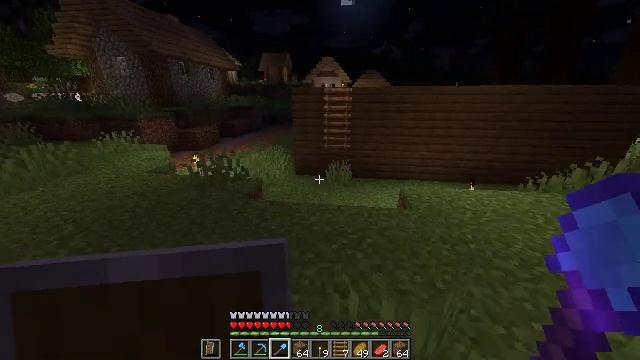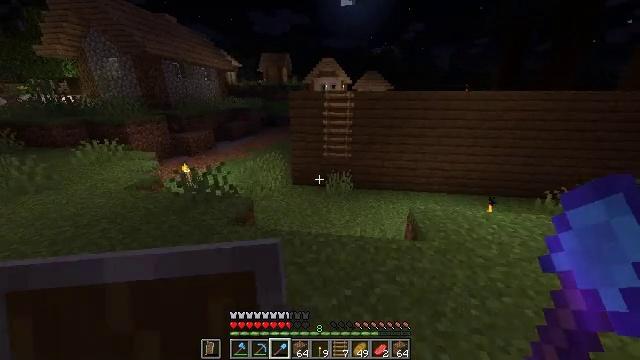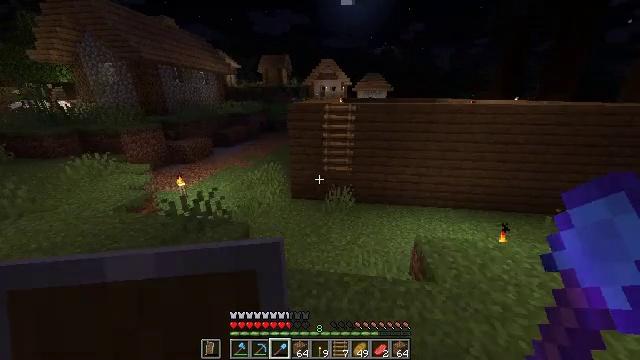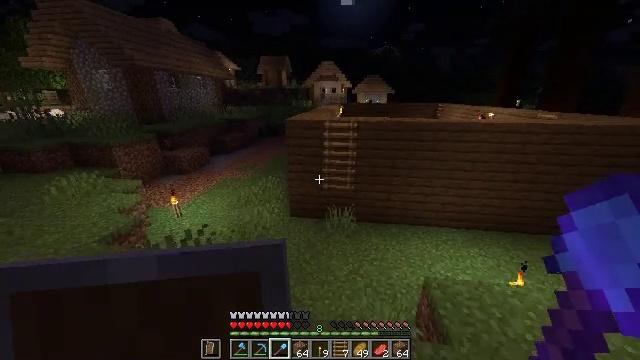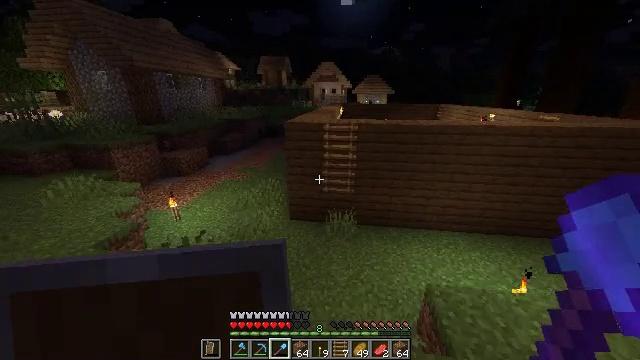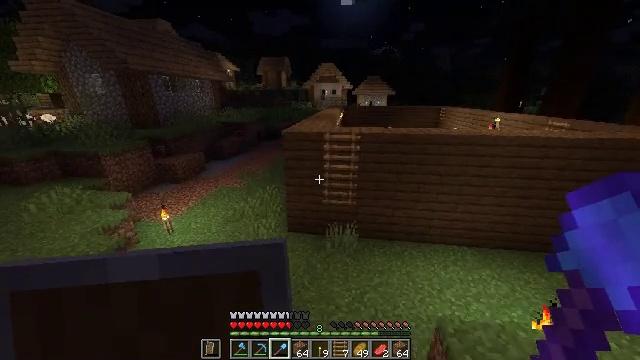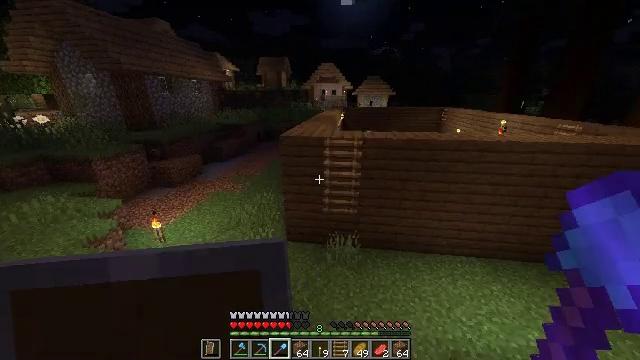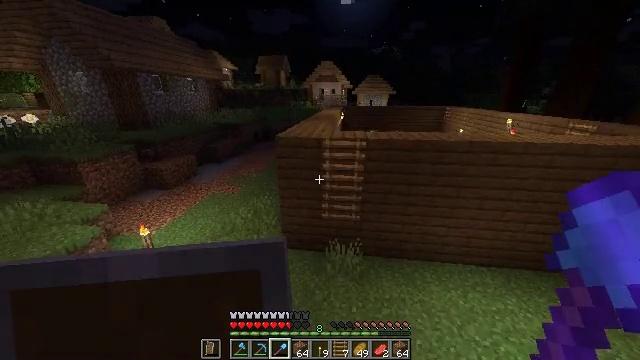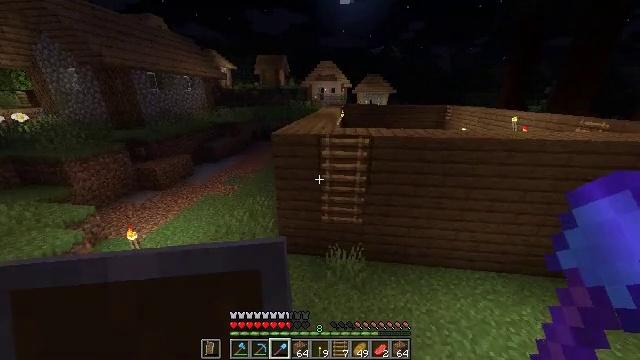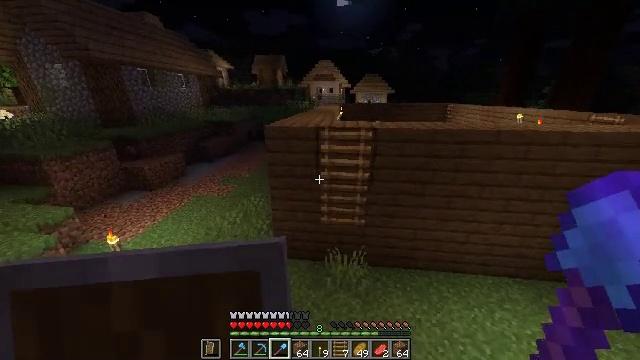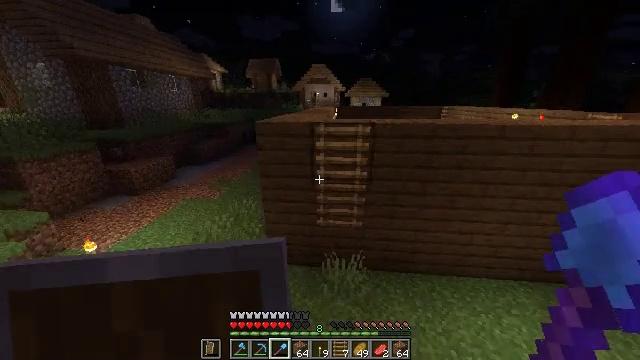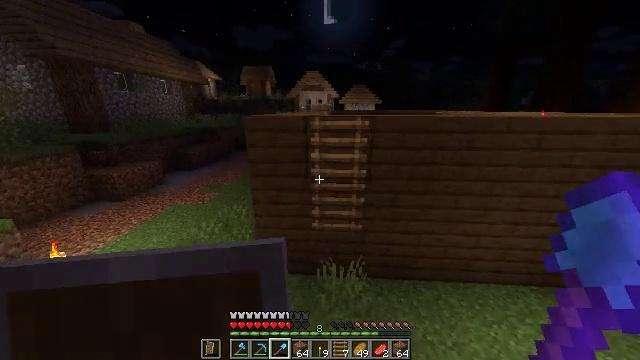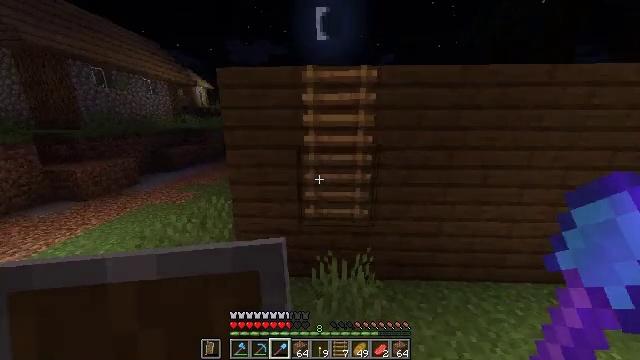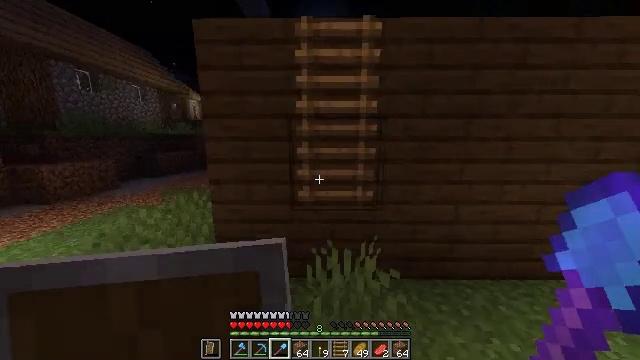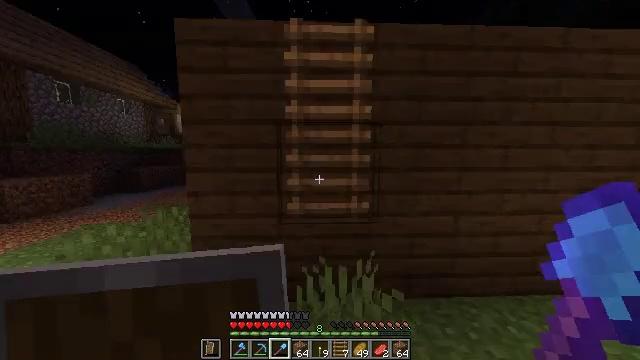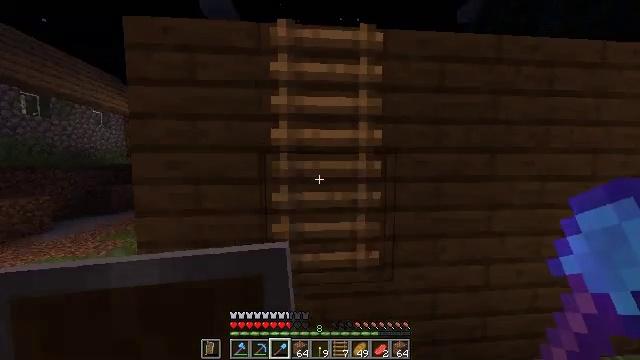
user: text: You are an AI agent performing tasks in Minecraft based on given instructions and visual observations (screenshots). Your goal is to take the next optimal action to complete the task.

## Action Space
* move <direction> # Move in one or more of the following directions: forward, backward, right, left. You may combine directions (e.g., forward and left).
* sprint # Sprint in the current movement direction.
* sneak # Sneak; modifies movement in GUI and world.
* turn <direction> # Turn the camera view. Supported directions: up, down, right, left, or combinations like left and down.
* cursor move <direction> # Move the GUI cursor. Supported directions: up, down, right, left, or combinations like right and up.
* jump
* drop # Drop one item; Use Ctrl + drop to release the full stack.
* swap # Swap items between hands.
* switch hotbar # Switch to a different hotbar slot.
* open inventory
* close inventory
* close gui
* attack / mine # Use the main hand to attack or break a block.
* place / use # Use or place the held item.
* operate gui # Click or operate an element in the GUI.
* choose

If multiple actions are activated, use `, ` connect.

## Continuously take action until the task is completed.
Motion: motion action
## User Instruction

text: Kill mobs.
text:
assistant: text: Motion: move forward, jump
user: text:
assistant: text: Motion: move forward, sprint, jump
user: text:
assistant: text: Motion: move forward, sprint, jump
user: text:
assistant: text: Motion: move forward, sprint, jump
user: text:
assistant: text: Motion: move forward, sprint, jump
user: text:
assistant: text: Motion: move forward, sprint, jump
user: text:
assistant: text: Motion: move forward, sprint, jump
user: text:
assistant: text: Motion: move forward, sprint, jump
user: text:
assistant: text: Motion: move forward, sprint, jump
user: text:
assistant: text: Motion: move forward, sprint, turn right and up, jump
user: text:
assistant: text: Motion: move forward, sprint, turn right and up, jump
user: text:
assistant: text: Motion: move forward, sprint, turn right and up, jump
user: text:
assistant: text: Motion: move forward, sprint, turn right and up, jump
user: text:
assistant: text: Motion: move forward, sprint, turn right and up, jump
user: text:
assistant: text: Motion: move forward, sprint, turn right and up, jump
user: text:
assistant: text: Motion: move forward, sprint, turn right and up, jump
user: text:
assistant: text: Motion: move forward, sprint, turn up, jump
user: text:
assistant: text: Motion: move forward, sprint, turn up, jump
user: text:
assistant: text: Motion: move forward, sprint, turn right and up, jump
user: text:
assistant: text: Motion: move forward, sprint, turn up, jump
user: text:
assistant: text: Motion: move forward, sprint, jump
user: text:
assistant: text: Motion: move forward, sprint, jump
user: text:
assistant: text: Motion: move forward, sprint, jump
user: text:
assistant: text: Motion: move forward, sprint, jump
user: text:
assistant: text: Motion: move forward, sprint, jump
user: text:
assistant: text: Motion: move forward, sprint, jump
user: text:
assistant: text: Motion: move forward, sprint, turn down, jump
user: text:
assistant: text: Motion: move forward, sprint, turn down, jump
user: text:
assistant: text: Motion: move forward, sprint, turn right and down, jump
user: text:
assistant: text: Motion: move forward, sprint, turn right and down, jump